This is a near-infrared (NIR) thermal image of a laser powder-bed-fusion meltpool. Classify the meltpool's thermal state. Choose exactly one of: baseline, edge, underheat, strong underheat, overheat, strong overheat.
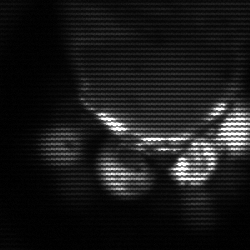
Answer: baseline